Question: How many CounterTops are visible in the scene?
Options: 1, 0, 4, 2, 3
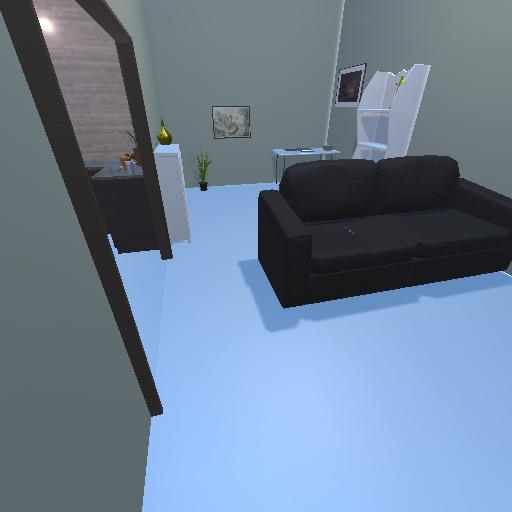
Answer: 1